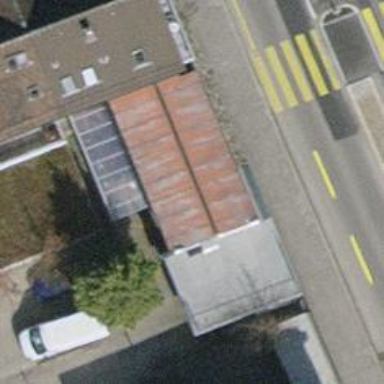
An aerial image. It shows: Shop specializing in motorcycles.